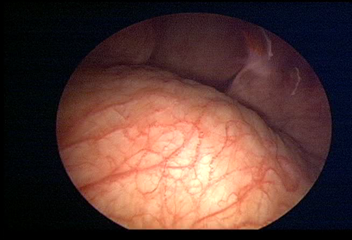
Modality: WLC
Class: Normal mucosa
Bladder cancer association: No